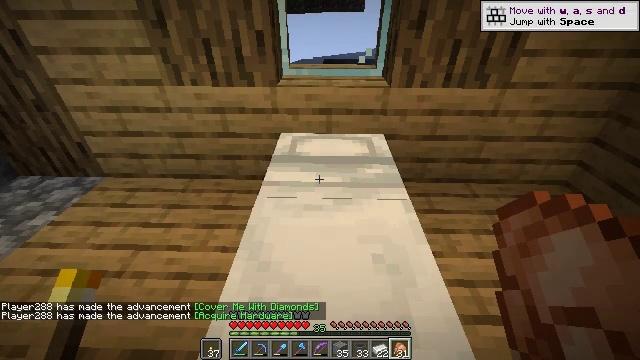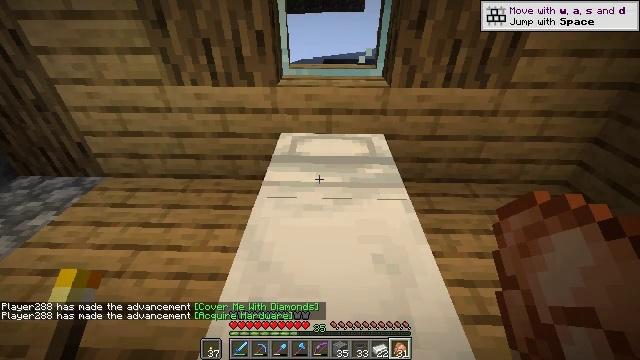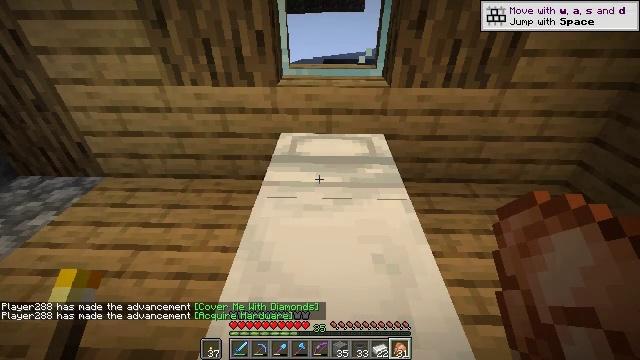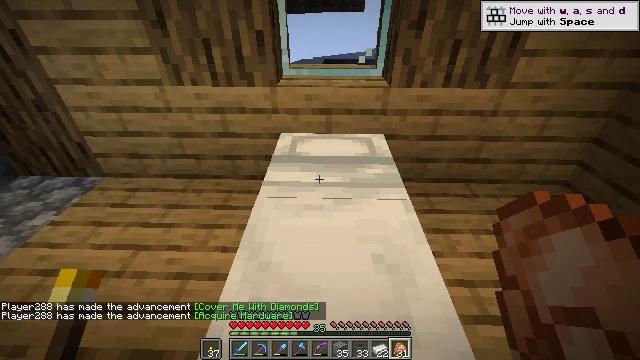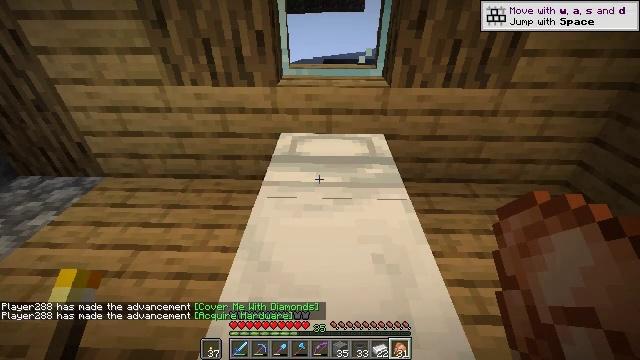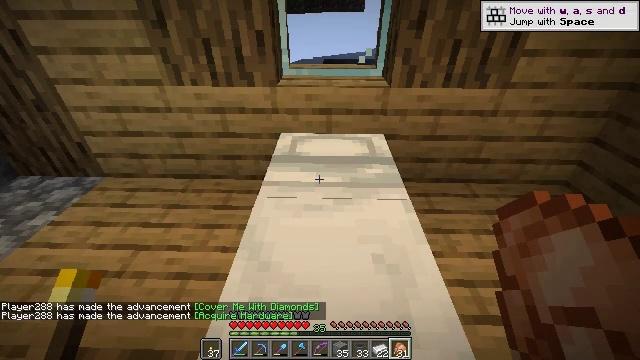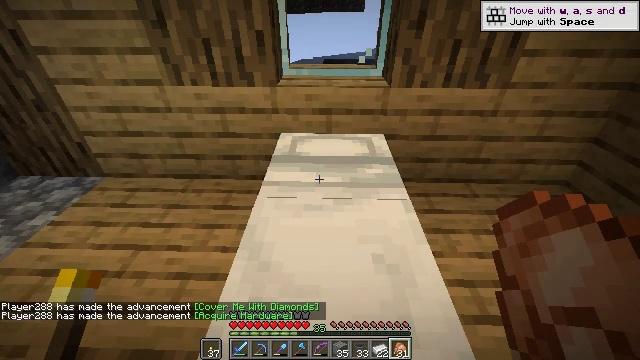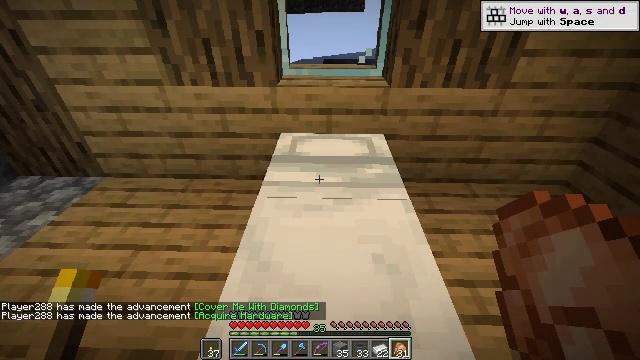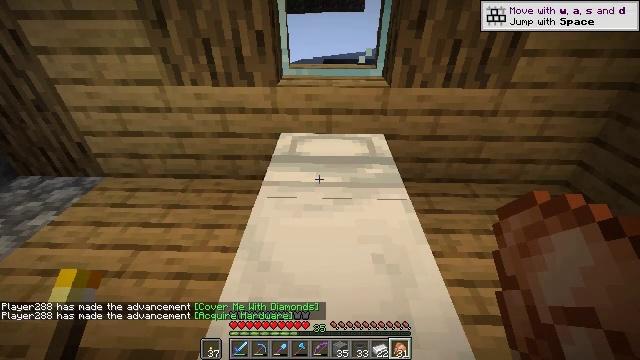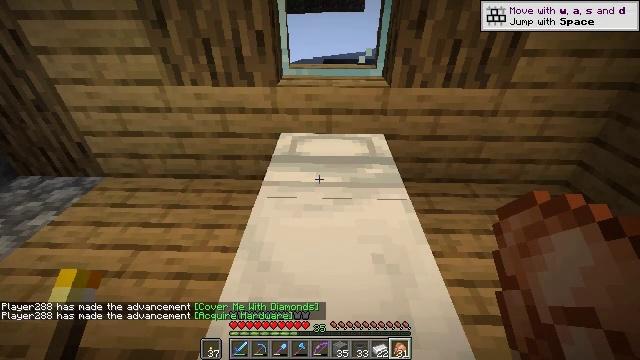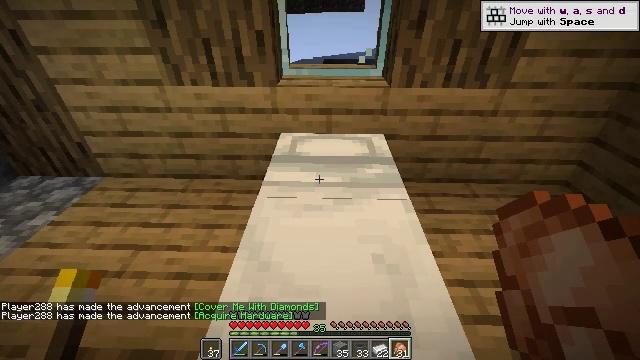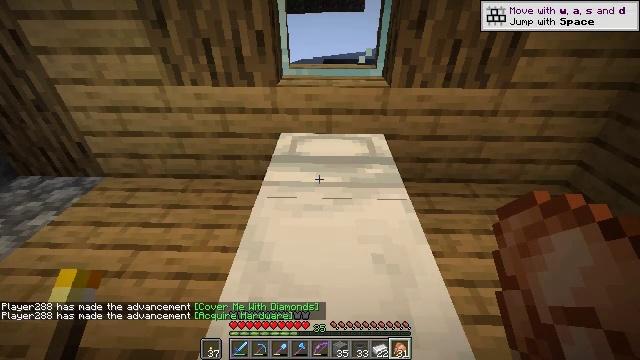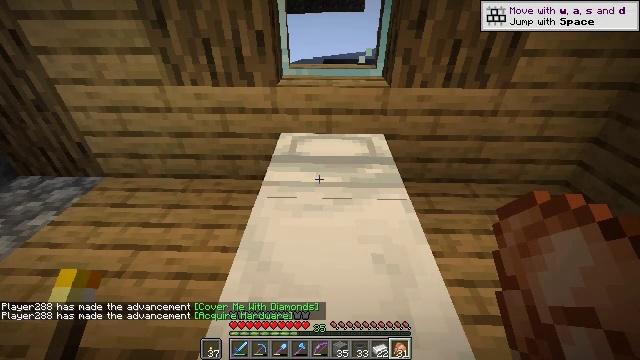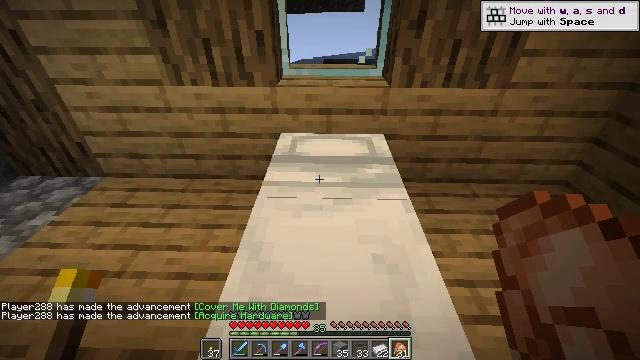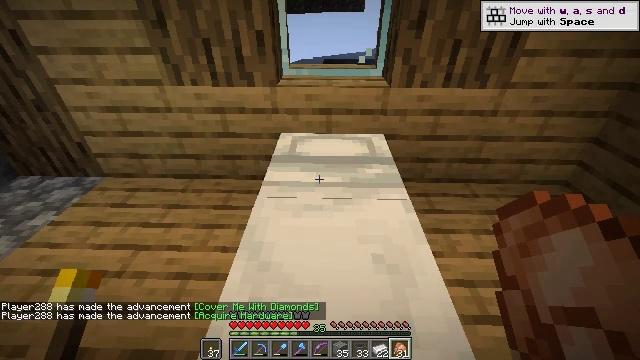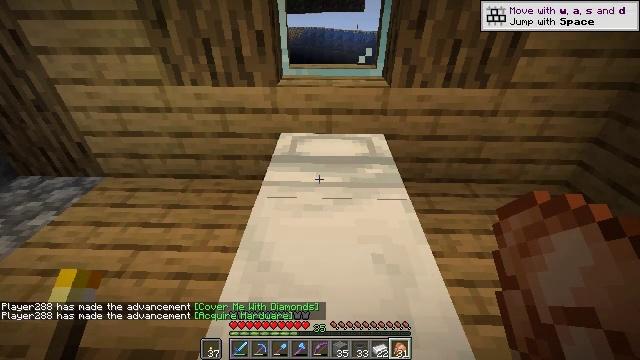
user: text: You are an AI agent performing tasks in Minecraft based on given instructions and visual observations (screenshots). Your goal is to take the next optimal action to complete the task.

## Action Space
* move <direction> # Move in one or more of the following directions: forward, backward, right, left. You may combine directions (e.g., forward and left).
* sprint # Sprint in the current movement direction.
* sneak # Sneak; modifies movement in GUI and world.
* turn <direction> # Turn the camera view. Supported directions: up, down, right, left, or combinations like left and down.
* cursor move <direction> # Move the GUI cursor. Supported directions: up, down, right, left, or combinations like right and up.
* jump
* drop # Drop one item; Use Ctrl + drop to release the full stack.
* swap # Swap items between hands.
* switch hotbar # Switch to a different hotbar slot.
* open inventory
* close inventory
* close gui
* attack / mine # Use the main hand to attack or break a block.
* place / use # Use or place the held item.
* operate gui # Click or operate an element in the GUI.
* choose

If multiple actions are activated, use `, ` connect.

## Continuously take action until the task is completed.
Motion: motion action
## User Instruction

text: Open your crafting interface to make an emerald.
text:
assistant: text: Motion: no_op
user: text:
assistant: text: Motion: no_op
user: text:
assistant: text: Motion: no_op
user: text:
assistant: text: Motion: no_op
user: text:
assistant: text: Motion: no_op
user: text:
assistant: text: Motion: no_op
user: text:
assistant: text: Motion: no_op
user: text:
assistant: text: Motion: no_op
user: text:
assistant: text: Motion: no_op
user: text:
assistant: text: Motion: no_op
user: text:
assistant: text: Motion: no_op
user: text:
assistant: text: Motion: no_op
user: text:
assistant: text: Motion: no_op
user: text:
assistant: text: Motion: no_op
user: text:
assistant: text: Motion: no_op
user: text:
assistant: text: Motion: no_op
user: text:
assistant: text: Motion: no_op
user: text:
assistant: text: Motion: no_op
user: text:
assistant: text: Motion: no_op
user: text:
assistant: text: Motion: no_op
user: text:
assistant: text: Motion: no_op
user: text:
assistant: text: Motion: no_op
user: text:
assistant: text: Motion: no_op
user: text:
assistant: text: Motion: no_op
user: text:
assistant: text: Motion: no_op
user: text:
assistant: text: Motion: no_op
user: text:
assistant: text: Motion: no_op
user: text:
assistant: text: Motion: no_op
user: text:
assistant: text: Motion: no_op
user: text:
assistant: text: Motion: no_op